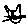
Label: cat